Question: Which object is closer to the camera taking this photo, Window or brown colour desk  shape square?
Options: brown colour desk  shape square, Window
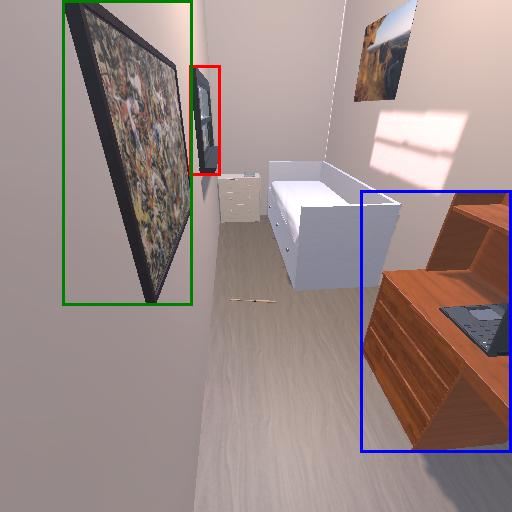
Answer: brown colour desk  shape square